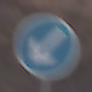
Verkehrszeichen: VorgeschriebeneVorbeifahrtLinks
Umgebung: Outdoor, Suburban
Tageszeit: SunriseSunset
Wetter: PartlyCloudy
Licht: Natural
Jahreszeit: NotSpecified
Kontrast: LowContrast